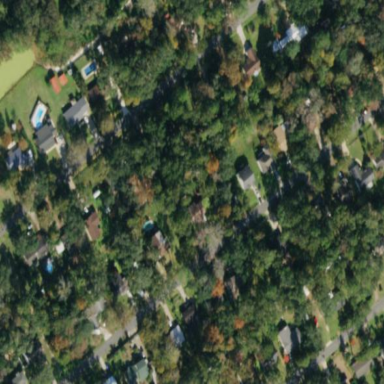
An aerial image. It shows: Residential area consisting of single-family homes.